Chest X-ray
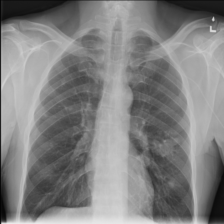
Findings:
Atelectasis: negative
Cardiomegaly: negative
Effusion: negative
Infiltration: negative
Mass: positive
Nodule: positive
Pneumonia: negative
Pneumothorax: negative
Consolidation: negative
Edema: negative
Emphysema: negative
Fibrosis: negative
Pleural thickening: negative
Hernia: negative